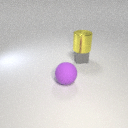
small gray metal cube behind large purple rubber sphere